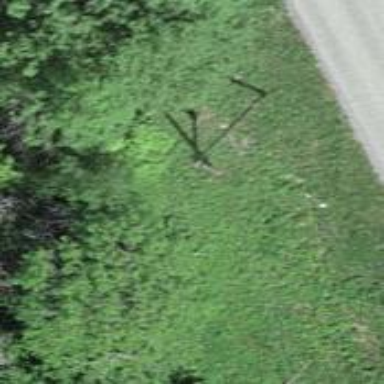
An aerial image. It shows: Power pole.